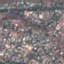
Label: Residential